Field crop: maize
Growth stage: 1
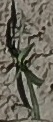
Species: sorghum